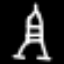
Label: The Eiffel Tower